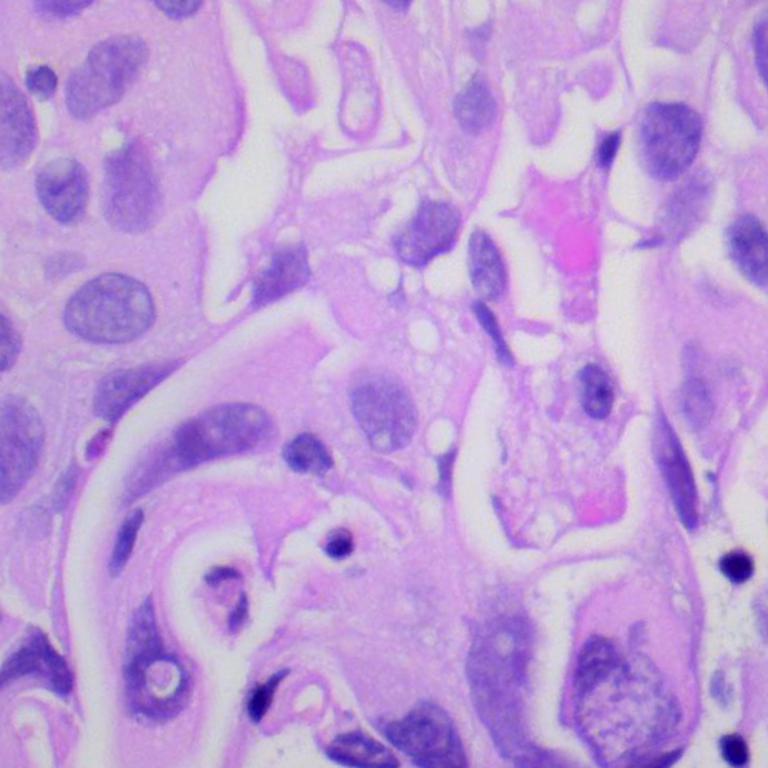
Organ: lung
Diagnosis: adenocarcinomas